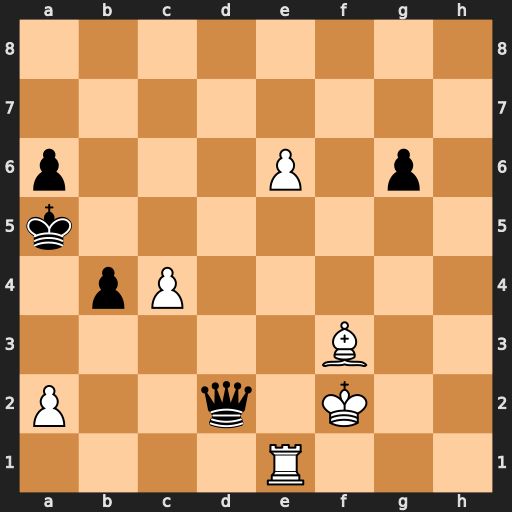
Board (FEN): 8/8/p3P1p1/k7/1pP5/5B2/P2q1K2/4R3
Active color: w
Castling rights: -
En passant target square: -
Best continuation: Re2 Qd4+ Kg2 Qc5 e7